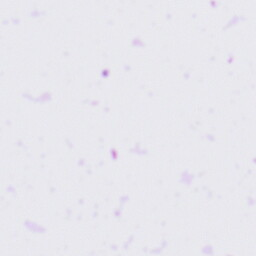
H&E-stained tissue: Tonsil